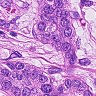
Metastatic tissue present: yes